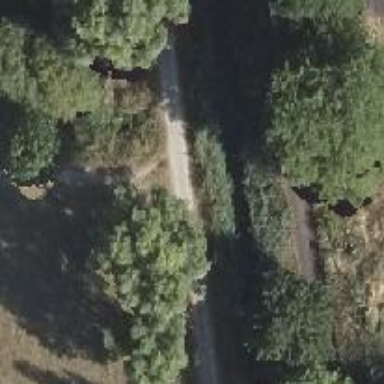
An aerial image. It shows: Footway along the road.